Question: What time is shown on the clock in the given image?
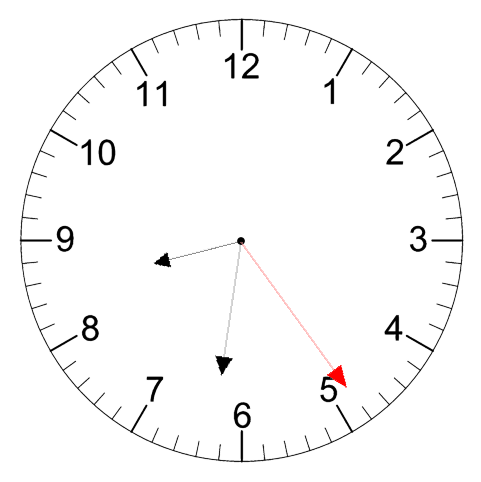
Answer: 08:31:24